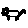
Label: cat